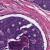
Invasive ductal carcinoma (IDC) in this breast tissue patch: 0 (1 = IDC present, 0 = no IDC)